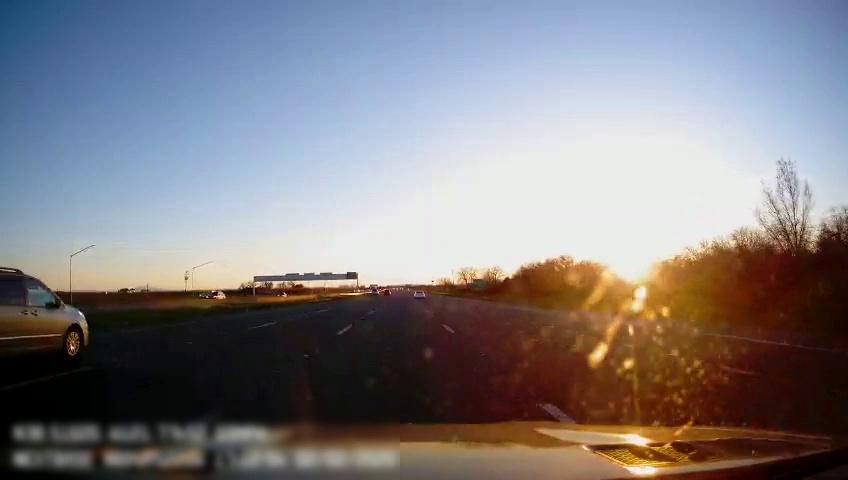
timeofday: Day
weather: Sunny
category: Drivable Space
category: Vehicles | Car
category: Vehicles | SUV
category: Vehicles | Car
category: Vehicles | Car
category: Vehicles | SUV
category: Lanes | Alternate Lane
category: Lanes | Alternate Lane
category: Lanes | Current Lane
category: Lanes | Current Lane
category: Lanes | Alternate Lane
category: Lanes | Alternate Lane
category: Traffic | Signs